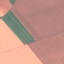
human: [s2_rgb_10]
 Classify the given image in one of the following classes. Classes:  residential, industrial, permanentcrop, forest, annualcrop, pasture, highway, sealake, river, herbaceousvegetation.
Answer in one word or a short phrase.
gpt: AnnualCrop